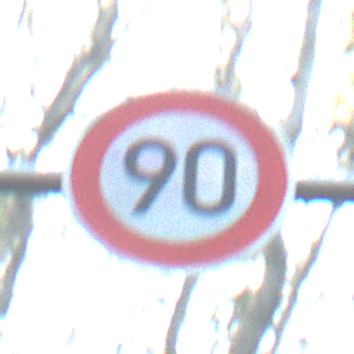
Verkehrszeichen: Geschwindigkeit90
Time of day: SunriseSunset
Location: Outdoor (Nature)
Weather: Clear
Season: Winter
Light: Natural